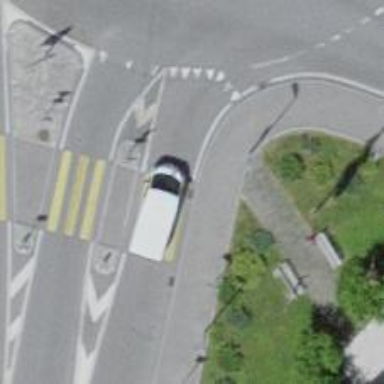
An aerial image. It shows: Kerb serving as barrier.